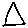
Label: triangle